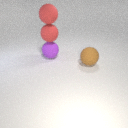
large red rubber sphere above large purple rubber sphere